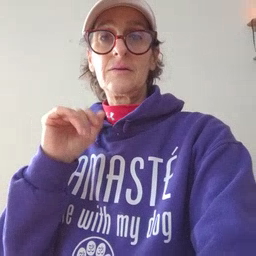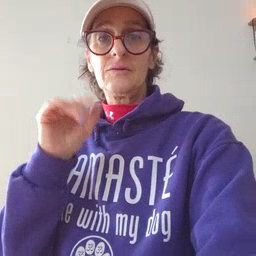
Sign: find